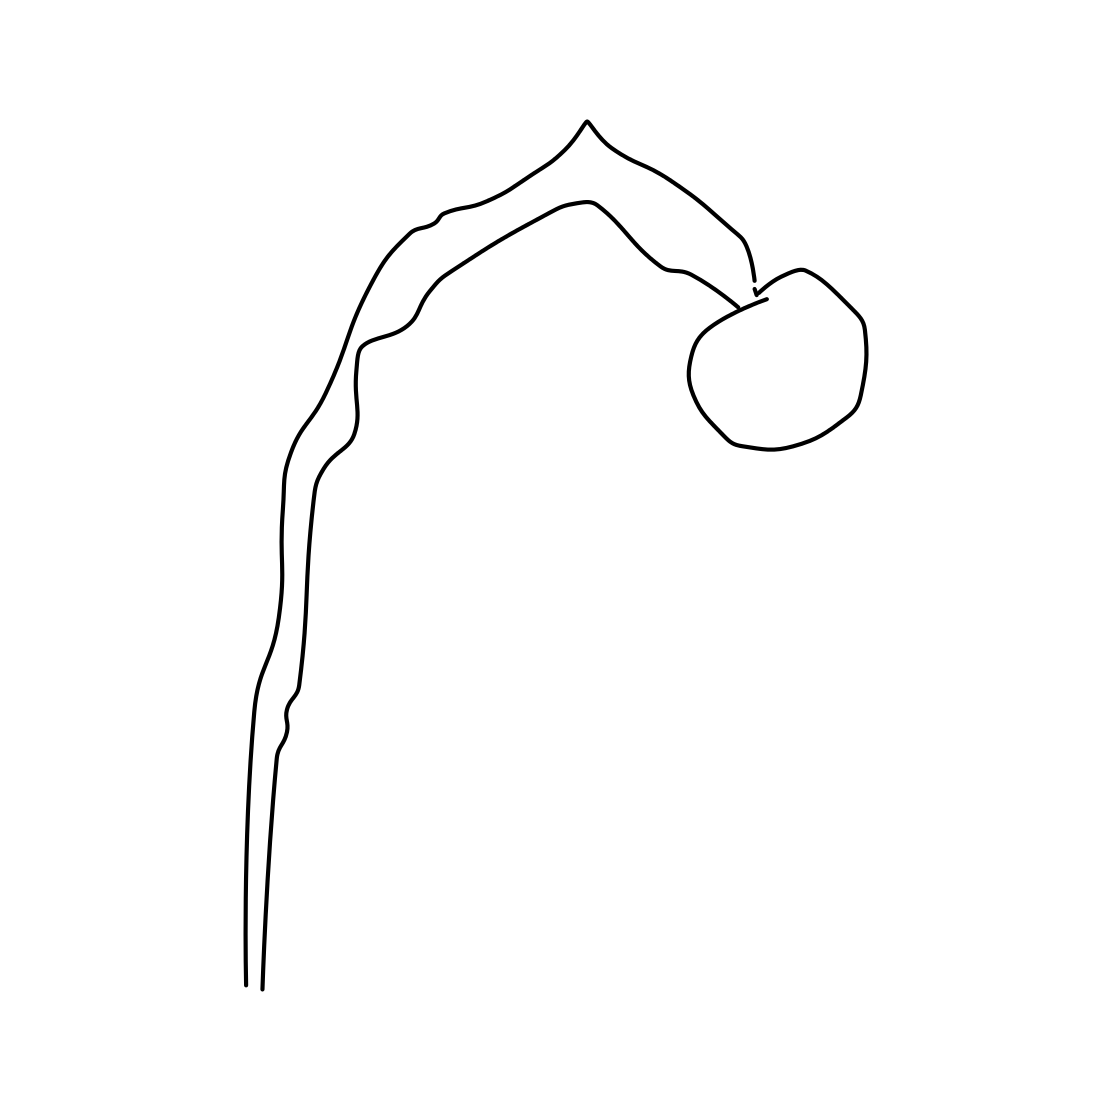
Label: streetlight